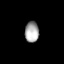
Tissue: lung
Cell type: Epithelial cells
Senescence score: 0.5881
Nuclear area (px): 286
Mean DAPI intensity: 164.976